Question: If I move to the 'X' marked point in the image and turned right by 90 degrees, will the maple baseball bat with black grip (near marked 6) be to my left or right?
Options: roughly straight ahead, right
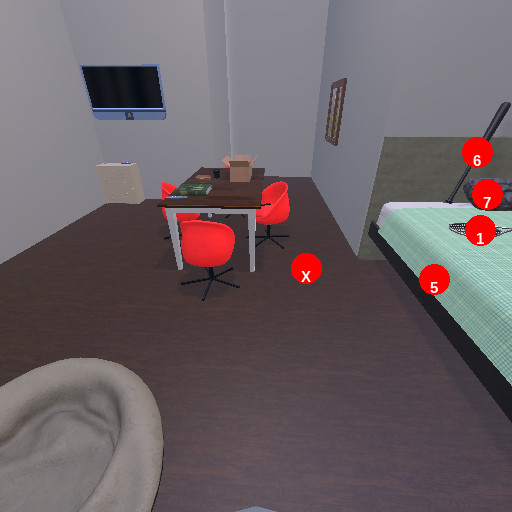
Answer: roughly straight ahead